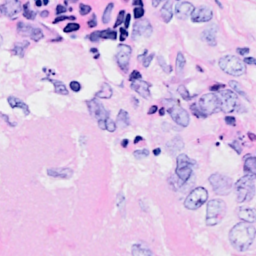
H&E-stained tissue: Breast